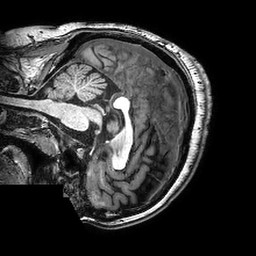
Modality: T1w
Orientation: sagittal
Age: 27
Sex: male
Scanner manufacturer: philips
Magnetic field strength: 3 T
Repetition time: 0.008411 s
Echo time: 0.0039 s